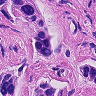
Metastatic tissue present: yes